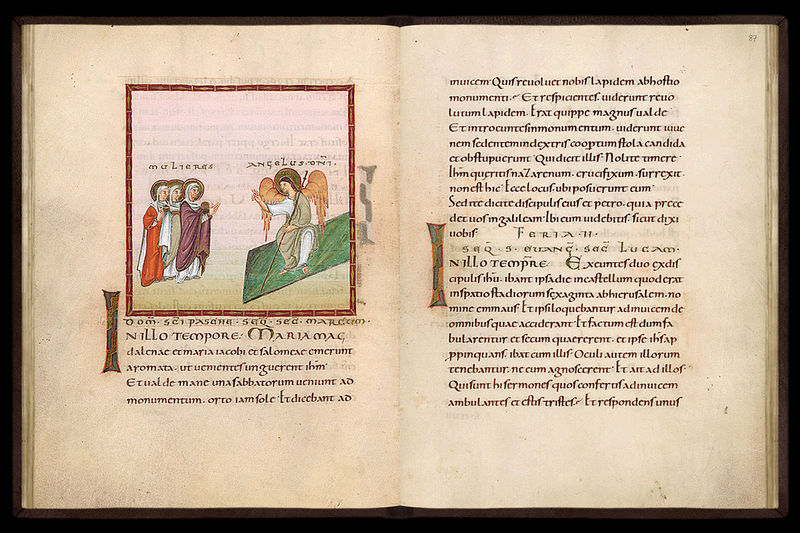
Titel: Egbert- Codex (Codex Egberti)
Institution: Trier, Stadtbibliothek/Stadtarchiv
Schlagwörter: frauen, grün, finger, rot, beige, falten, rahmen, engel, schrift, zwei, stab, buch, heiligenschein, seiten, maria, buchseiten, verkündigung, latein, heiligenscheine, buchmalerei, doppelseite, codex, 87, tempore, nillo, mariamae, mariam